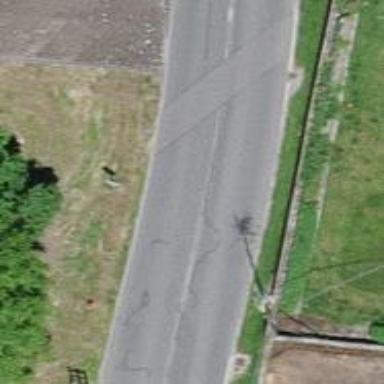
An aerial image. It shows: Unclassified road with asphalt surface and lane markings.